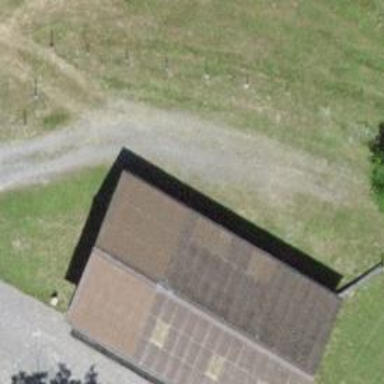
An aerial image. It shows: Rural barn.